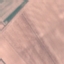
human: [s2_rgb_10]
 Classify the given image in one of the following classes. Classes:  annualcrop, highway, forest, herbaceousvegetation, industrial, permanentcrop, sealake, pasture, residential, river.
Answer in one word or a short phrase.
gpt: AnnualCrop